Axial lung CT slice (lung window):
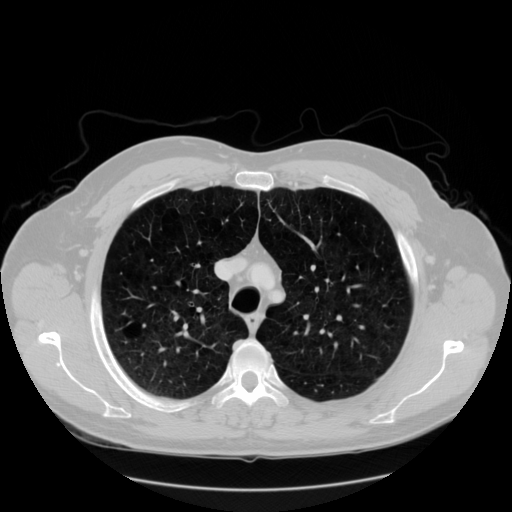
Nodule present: no